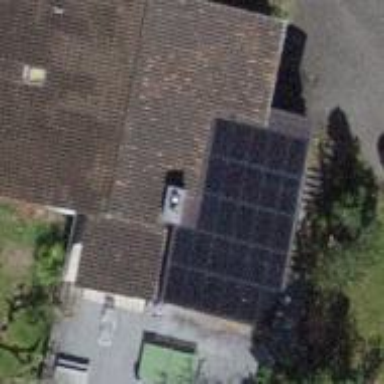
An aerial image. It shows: Solar photovoltaic panel generator.